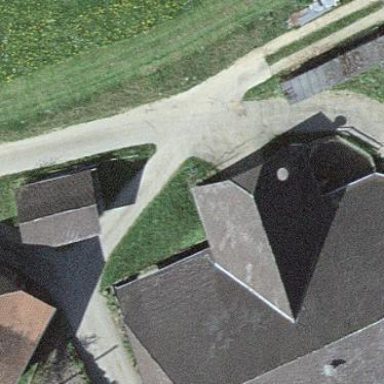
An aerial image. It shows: Farm building.